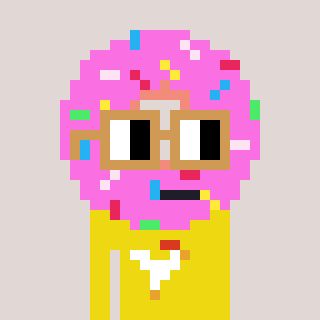
a pixel art character with square brown glasses, a doughnut-shaped head and a yellow-colored body on a warm background